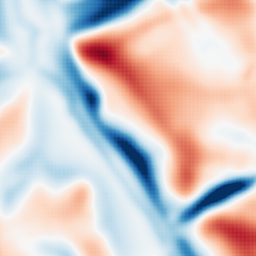
Category: multiscale
Decomposition family: dog
Decomposition parameters: sigma_low: 5
sigma_high: 20
Upsampling method: sinc_blackman
Upsampling parameters: scale: 4
kernel_size: 8
Upsampling scale: 4